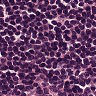
Metastatic tissue present: yes